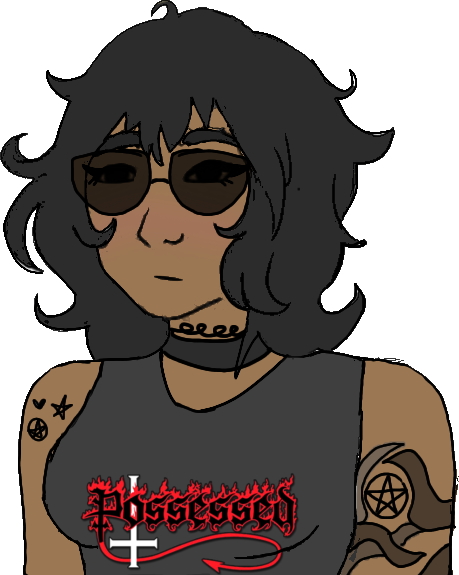
Label: 5_Doomer_Girl